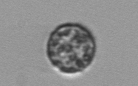
Label: coccolithophorid